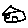
Label: house